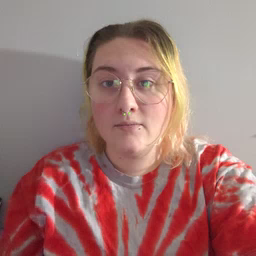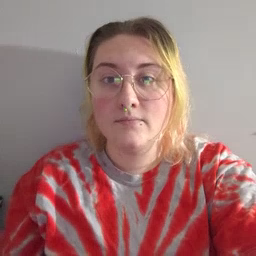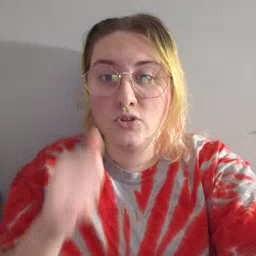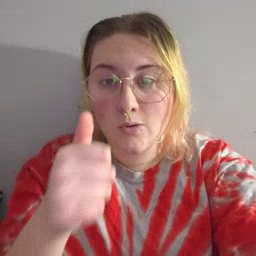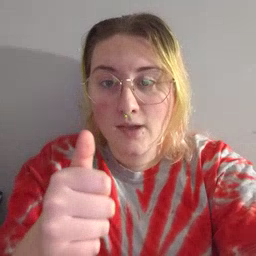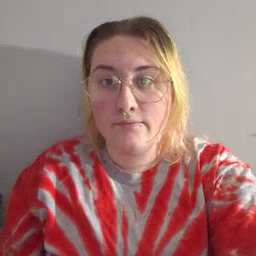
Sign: yourself